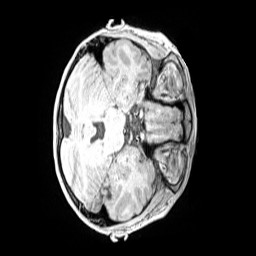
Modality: MP2RAGE
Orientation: axial
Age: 11
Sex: male
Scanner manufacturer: siemens
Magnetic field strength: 3 T
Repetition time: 4 s
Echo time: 0.00299 s